Question: I have been using Adobe Scout to profile my swf for a while (I was only interested in knowing the CPU usage and execution time). And, now I would like to take a look at the memory allocation in this swf. Having checked all the checkboxes that relate to memory allocation in Scout still wouldn't record memory allocations. In fact, it even asks me to enable the *Actionscript Memory Allocations" setting.
However, I have tried to look for a specific tag-value-pair in .telemetry.cfg online about that "actionscript memory allocation" flag but had no luck.
As you can see from the screen shots, "Actionscript Memory Allocation" is disabled.
Adobe Flex SDK 3.3
Adobe Flash Builder 4.0
SWF Scout Enabler by Erickson

'TelemetryAddress = 160.x.y.z:7934 SamplerEnabled = true CPUCapture = true DisplayObjectCapture = true Stage3DCapture = true'
What do I need in order to enable the "actionscript memory allocation" setting in Scout?
Thanks very much. Any form of help is appreciated.
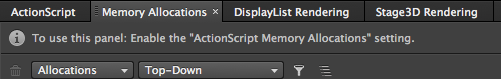
Answer: Please allow me to answer my own question and keep this question as I believe someone out there is going to need this piece of information to make remote (memory) 'scouting' work.
In , you will need to add this tag-value-pair.
'''
ScriptObjectAllocationTraces = true
'''
Reference
<URL>